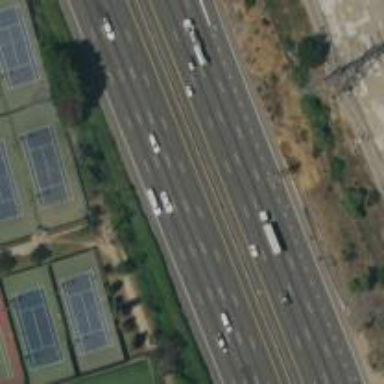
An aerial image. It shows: Motorway junction.